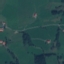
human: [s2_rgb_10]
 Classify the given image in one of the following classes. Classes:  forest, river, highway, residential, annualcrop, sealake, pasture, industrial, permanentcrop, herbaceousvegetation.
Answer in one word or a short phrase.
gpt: Pasture